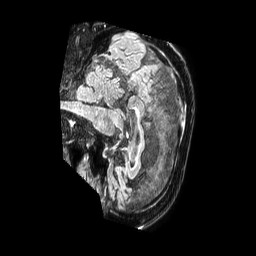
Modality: FLAIR
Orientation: sagittal
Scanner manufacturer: philips
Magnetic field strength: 3 T
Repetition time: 4.8 s
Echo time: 0.34 s